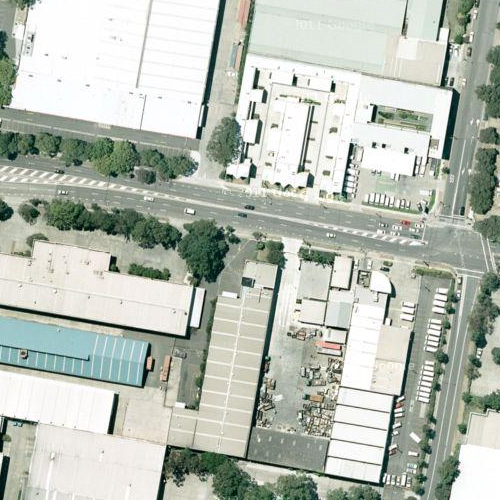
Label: sydney